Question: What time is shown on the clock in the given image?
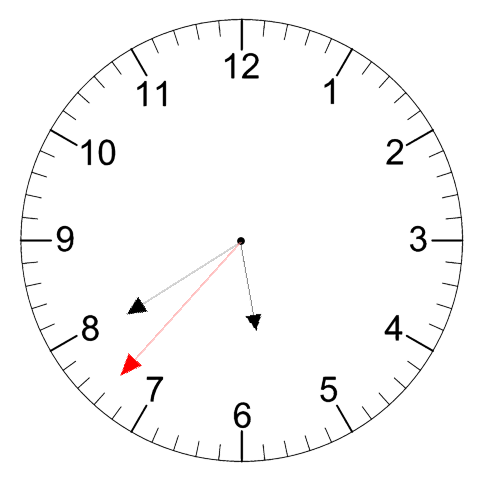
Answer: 05:39:37